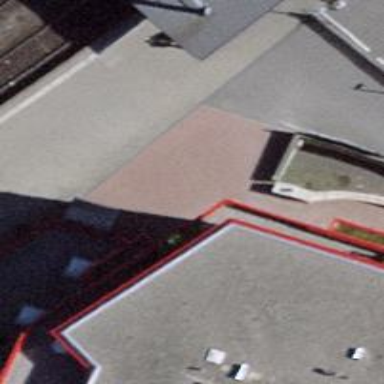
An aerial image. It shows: Road with steps.